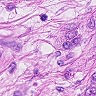
Metastatic tissue present: yes